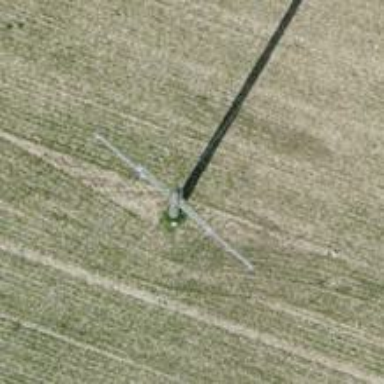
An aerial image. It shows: Power pole.